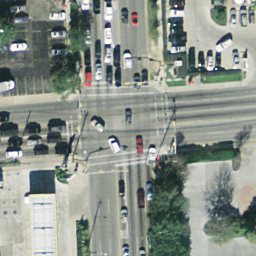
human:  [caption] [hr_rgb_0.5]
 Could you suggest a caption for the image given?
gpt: A busy intersection with some houses and plants at the corners .

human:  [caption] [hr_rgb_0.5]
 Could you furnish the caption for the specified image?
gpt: An intersection with many cars on the road .

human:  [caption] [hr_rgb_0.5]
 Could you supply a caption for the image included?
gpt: An intersection with some houses and plants at the corners .

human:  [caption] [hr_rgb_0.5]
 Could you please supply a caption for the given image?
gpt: A busy intersection with some cars parked at the corner .

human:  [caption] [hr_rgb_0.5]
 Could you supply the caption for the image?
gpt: An intersection with two roads vertical to each other .